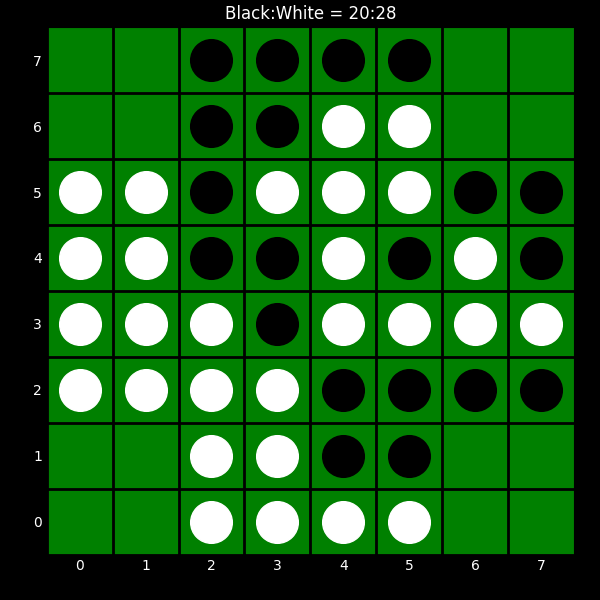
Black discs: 20
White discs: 28